Question: How can I display a Message box or some other similar notice show while the application is busy in the background, similar to this mockup:

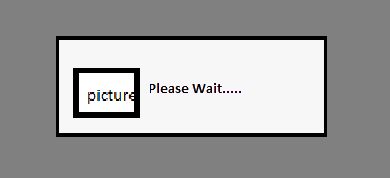
Answer: There is a <URL> which I've used quite a lot:

The toolkit is conveniently available through NuGet which makes it really easy to add it as a reference to your project. I've personally used it (along with many of the other useful controls in that toolkit) in almost all of my recent WPF projects.
To use it, surround your controls in the XAML code with the busy indicator:
'''
<extToolkit:BusyIndicator ...>
<Grid>
<Button Content="Click to do stuff" />
<!-- your other stuff here -->
</Grid>
</extToolkit:BusyIndicator>
'''
Then you just have to set the 'IsBusy' property to 'true' when you want the popup to appear and false when it should be hidden. In a proper MVVM architecture, you would typically databind the property in XAML to a property in your viewmodel which you then set to true/false accordingly:
'''
<extToolkit:BusyIndicator IsBusy="{Binding IsBusy}" >
'''
But if you aren't using MVVM, you can of course set it manually from your code behind, typically in the button click handler:
Give the control a name to be able to refer to it from code:
'''
<extToolkit:BusyIndicator x:Name="busyIndicator" >
'''
And then, in your xaml.cs file:
'''
void myButton_Click(object sender, RoutedEventArgs e)
{
busyIndicator.IsBusy = true;
// Start your background work - this has to be done on a separate thread,
// for example by using a BackgroundWorker
var worker = new BackgroundWorker();
worker.DoWork += (s,ev) => DoSomeWork();
worker.RunWorkerCompleted += (s,ev) => busyIndicator.IsBusy = false;
worker.RunWorkerAsync();
}
'''